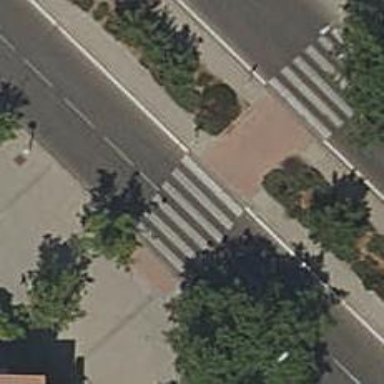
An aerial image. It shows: Zebra crossing on the road.